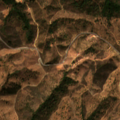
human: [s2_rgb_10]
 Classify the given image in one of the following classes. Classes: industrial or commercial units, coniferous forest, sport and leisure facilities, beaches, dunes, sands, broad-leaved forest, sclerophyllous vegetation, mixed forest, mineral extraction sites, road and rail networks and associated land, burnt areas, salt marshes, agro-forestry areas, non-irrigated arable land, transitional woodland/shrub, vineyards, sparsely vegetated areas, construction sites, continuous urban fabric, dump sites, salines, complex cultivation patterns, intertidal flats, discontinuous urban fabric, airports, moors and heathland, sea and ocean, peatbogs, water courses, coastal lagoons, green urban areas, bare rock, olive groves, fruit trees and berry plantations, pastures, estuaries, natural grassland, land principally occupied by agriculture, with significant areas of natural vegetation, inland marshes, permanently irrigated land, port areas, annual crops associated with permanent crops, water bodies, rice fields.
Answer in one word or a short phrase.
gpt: broad-leaved forest, transitional woodland/shrub